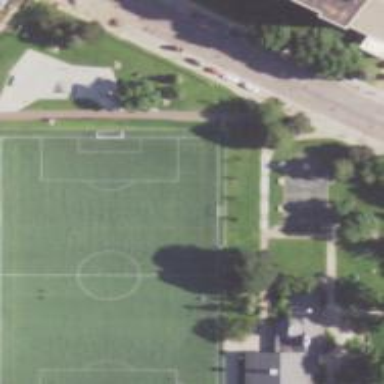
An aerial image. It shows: Soccer pitch designated for leisure and sports activities.